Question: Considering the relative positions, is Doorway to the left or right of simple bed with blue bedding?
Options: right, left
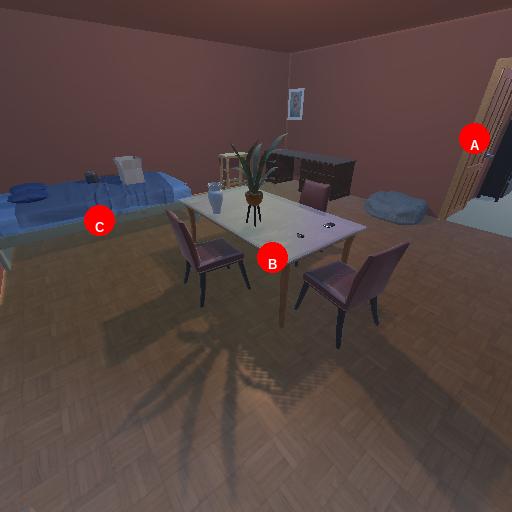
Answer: right